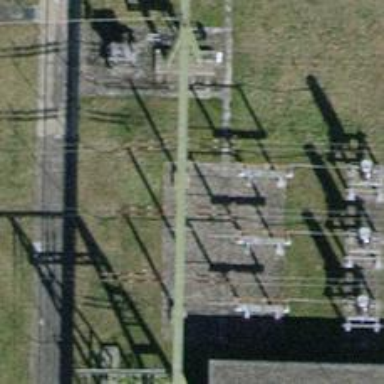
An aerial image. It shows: Insulator used in power systems.